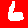
Digit: 6